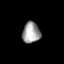
Tissue: lung
Cell type: Endothelial cells
Senescence score: 0.5652
Nuclear area (px): 367
Mean DAPI intensity: 158